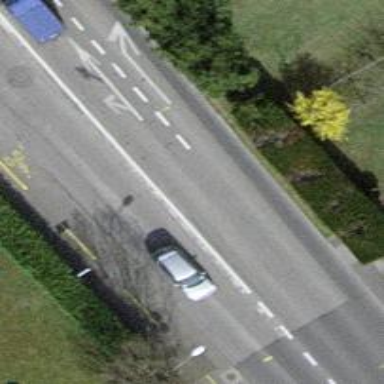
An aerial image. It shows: Bus stop with designated public transport stop position.